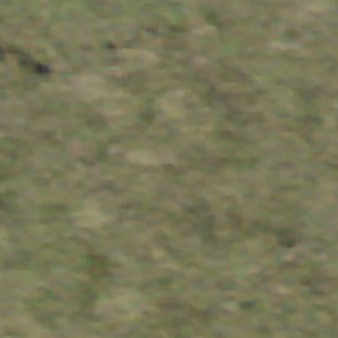
Label: other